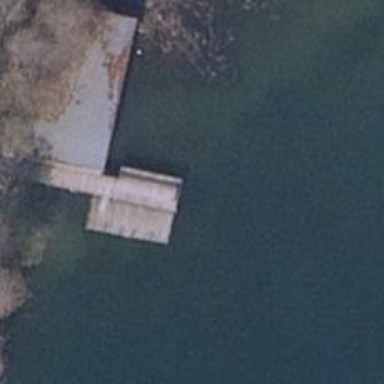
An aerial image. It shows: Man-made pier.